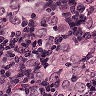
Metastatic tissue present: yes